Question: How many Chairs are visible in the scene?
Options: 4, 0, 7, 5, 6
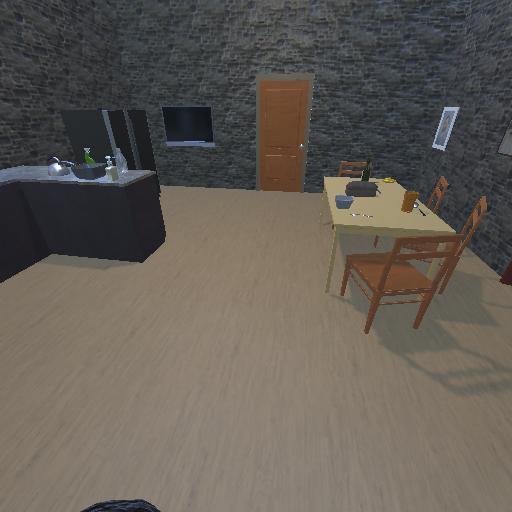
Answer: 4